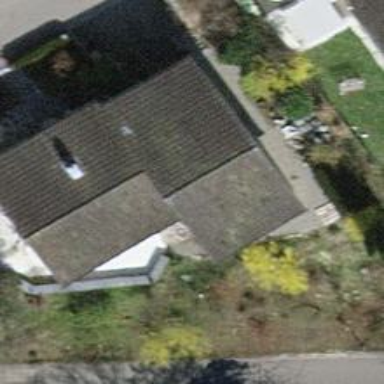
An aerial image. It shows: Detached building.